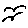
Label: bird